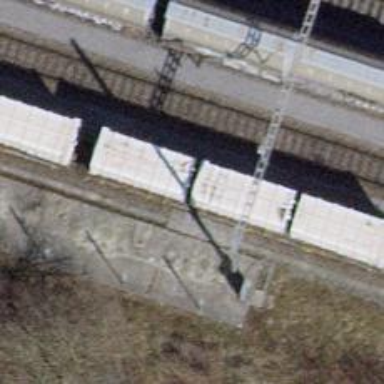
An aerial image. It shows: Rail siding with electrified contact lines for trains.